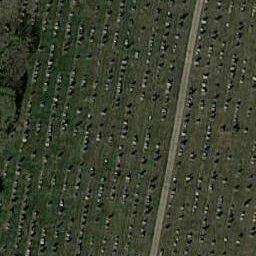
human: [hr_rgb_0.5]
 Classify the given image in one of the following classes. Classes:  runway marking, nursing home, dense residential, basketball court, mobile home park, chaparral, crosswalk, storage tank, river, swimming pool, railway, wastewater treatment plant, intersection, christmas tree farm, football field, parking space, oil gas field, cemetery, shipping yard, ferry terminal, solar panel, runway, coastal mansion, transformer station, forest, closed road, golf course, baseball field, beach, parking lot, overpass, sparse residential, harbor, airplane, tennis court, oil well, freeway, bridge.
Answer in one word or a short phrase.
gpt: cemetery